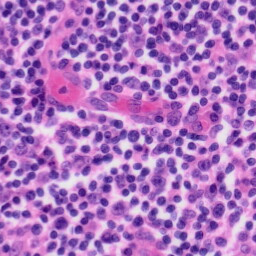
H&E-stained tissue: Tonsil